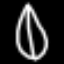
Label: leaf